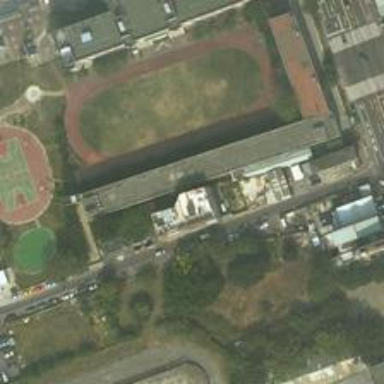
The shape of the exercise yard is very unique because football field, basketball court and swimming pool are oval .